Question: Is there a simple way to create a popup like on the follow picture:

The popup should only show up while pressing on the UITableViewCell and after releasing the touch event it should disappear. I wanna get the same behavior like on the iOS 5 (iPhone/iPod Touch)
I also checked <URL>. But I would like to know if there is a native way to do it like apple.
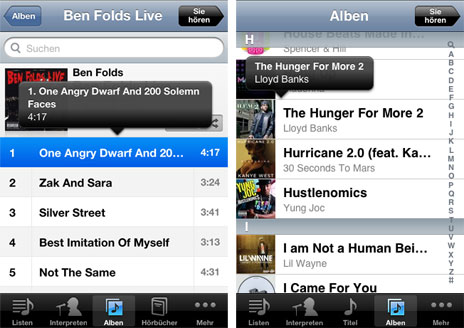
Answer: On github there is a beautiful project that respond on you question!
Here the code: <URL>
Easy to use.
A